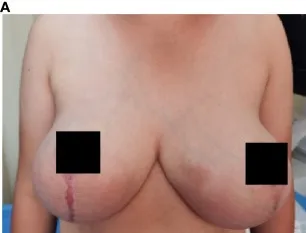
Bilateral mammary gland enlargement in patient. Before surgery.
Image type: medical_photograph (skin_photograph)